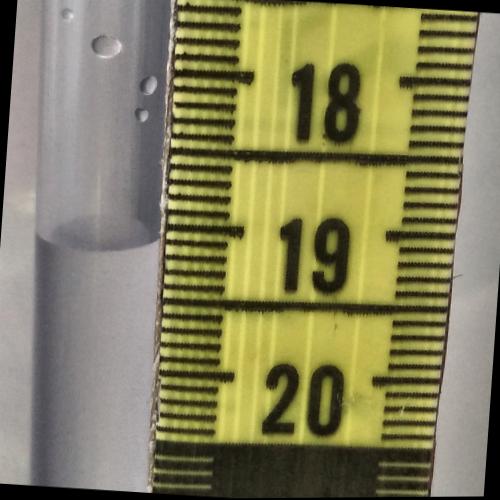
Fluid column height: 19.1 cm